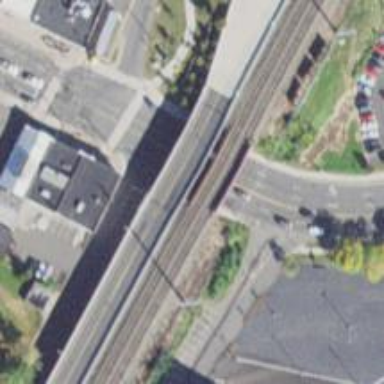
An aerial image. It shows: Asphalt bridge for buses.